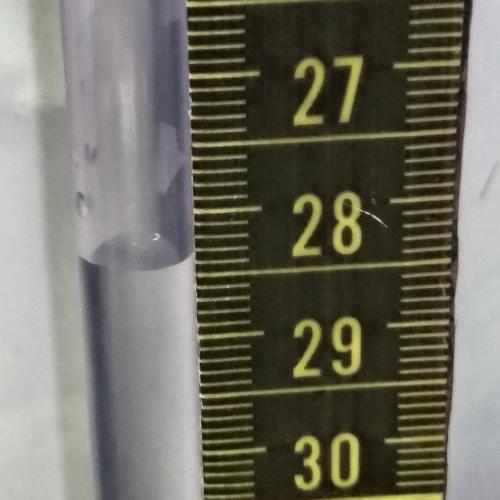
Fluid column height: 28.3 cm